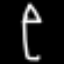
Label: pencil